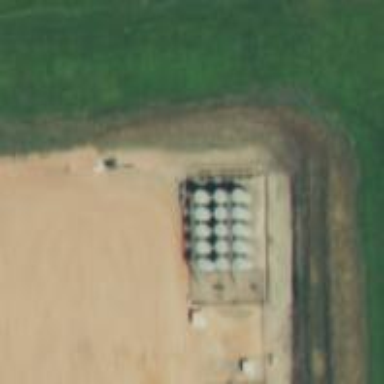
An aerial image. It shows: Storage tank with man-made structure.